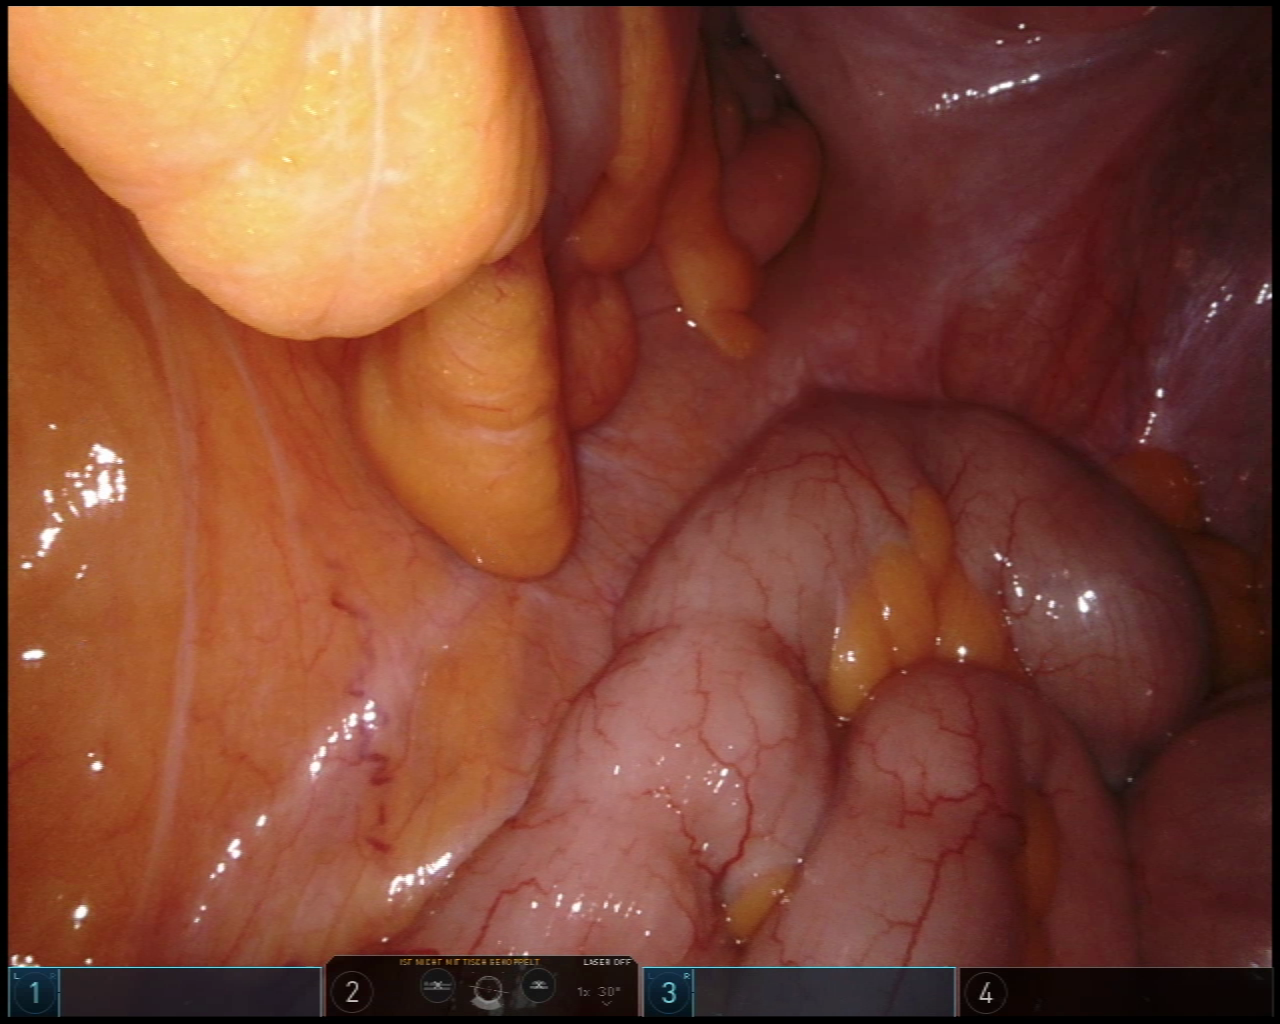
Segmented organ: colon
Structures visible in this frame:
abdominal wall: yes
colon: yes
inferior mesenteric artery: no
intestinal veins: no
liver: no
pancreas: no
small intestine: yes
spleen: no
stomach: no
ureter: no
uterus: no
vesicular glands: no